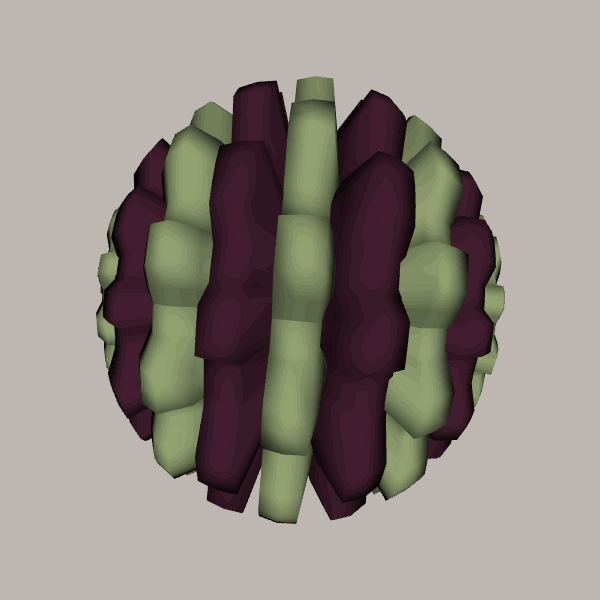
Background: light